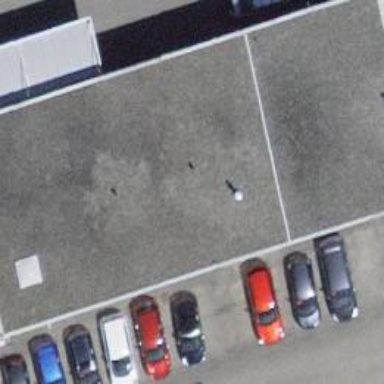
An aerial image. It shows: Car shop.